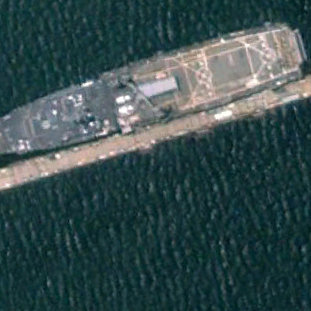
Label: combat